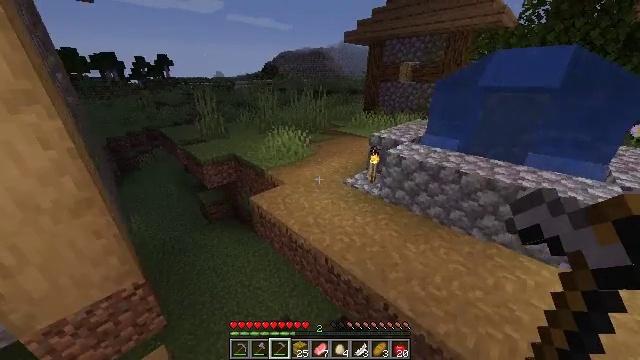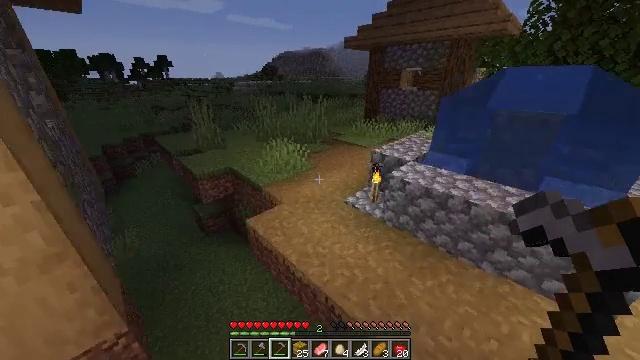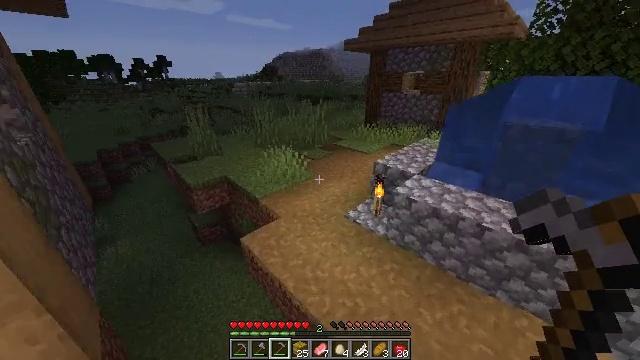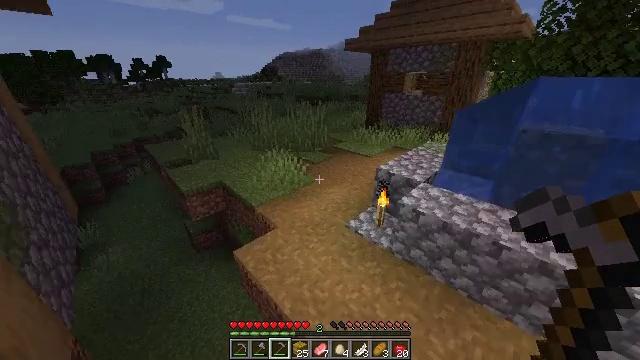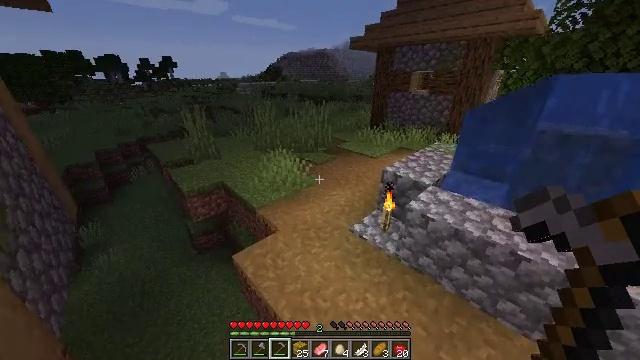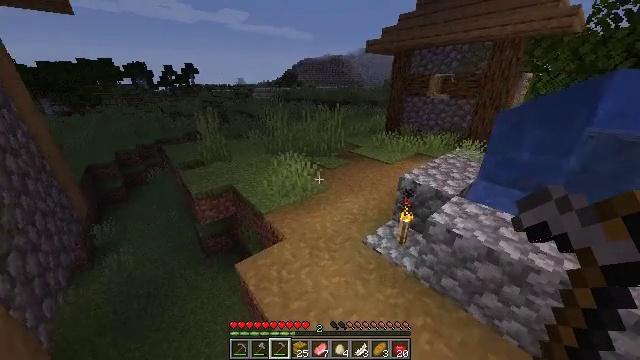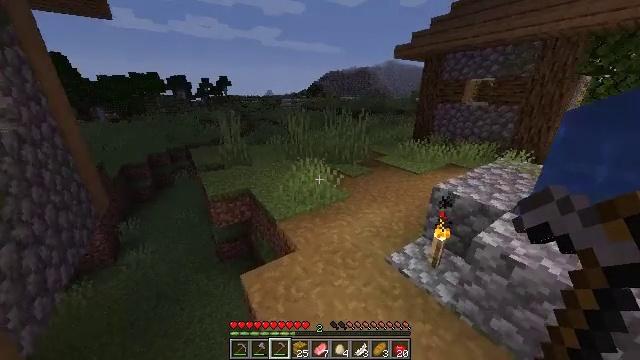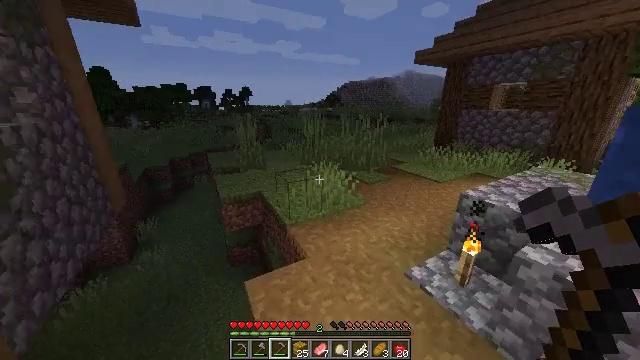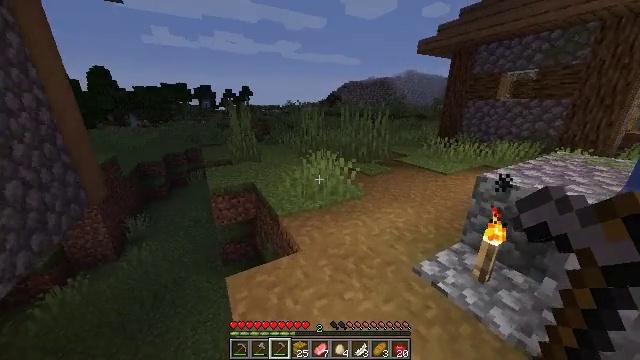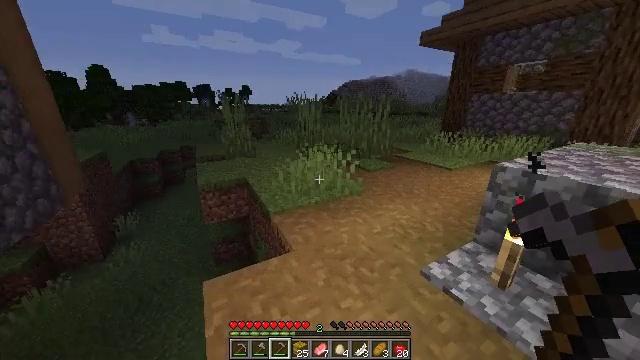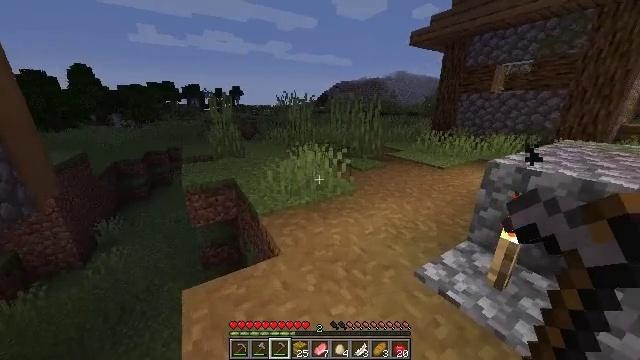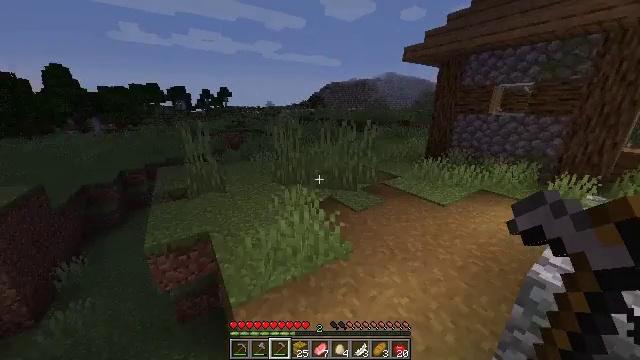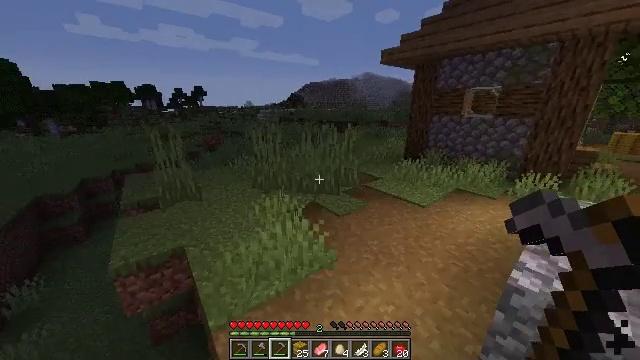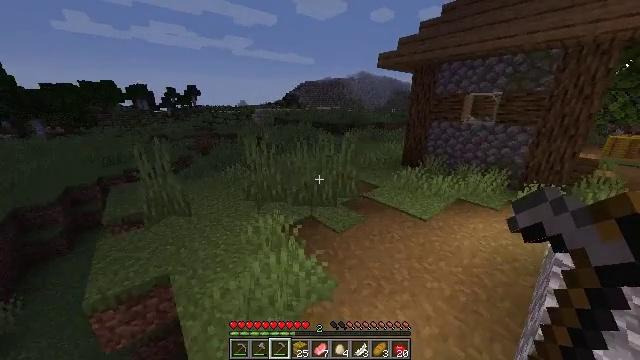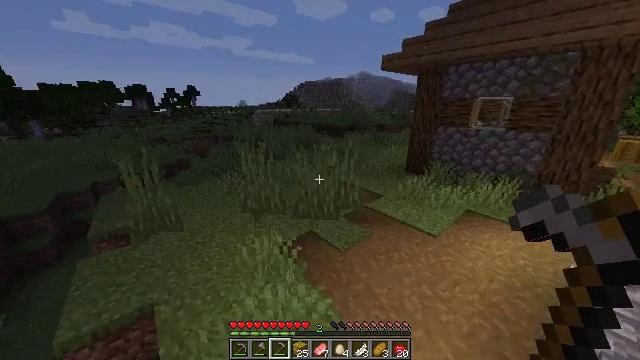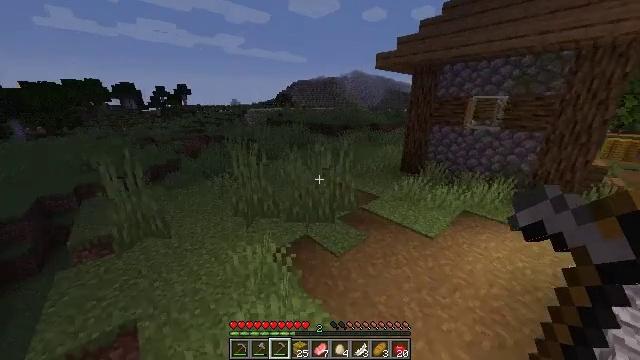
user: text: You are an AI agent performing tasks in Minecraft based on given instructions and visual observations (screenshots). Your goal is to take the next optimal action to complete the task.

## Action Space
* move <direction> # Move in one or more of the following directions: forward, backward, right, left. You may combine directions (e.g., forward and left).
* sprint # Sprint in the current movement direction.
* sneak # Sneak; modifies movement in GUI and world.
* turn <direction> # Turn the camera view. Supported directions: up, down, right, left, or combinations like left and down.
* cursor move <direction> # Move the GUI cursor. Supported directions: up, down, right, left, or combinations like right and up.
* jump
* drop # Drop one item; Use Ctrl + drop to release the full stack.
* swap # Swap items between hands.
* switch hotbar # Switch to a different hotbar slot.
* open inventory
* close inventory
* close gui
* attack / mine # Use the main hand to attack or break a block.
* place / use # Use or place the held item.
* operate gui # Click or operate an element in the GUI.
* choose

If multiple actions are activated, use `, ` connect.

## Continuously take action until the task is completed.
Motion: motion action
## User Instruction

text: Attack the hay block to get hay.
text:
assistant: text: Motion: move forward, sprint, jump
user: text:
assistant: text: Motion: move forward, sprint, jump
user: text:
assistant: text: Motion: move forward, sprint, jump
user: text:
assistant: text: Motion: move forward, sprint, turn left, jump
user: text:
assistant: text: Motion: move forward, sprint, turn left and up, jump
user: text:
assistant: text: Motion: move forward, sprint, turn left and up
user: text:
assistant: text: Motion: move forward, sprint, turn left and up
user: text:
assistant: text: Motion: move forward, sprint
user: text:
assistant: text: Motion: move forward, sprint, jump
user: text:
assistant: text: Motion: move forward, sprint, turn right, jump
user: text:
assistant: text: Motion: move forward, sprint, turn right, jump
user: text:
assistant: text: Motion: move forward, sprint, turn right, jump
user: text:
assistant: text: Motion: move forward, sprint, turn right, jump
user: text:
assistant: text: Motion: move forward, sprint, jump
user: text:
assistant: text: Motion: move forward, sprint, turn right, jump
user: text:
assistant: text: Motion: move forward, sprint, jump
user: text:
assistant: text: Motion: move forward, sprint, jump
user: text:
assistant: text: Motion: move forward, sprint, turn right, jump
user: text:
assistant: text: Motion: move forward, sprint, turn right, jump
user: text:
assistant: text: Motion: move forward and move left, sprint, turn right, jump
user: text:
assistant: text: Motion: move forward and move left, sprint, turn right, jump
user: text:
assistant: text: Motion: move forward and move left, sprint, turn right, jump
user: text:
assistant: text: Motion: move forward and move left, sprint, turn right, jump
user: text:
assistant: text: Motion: move forward and move left, sprint, turn right, jump
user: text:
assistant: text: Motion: move forward and move left, sprint, turn right, jump
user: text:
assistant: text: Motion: move forward, sprint, turn right, jump
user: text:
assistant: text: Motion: move forward and move right, sprint, turn right, jump
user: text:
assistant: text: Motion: move forward and move right, sprint, turn right, jump
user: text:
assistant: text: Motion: move forward and move right, sprint, turn right, jump
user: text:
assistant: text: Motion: move forward and move right, sprint, turn right, jump